Question: I used 'CArray' to do Static Text with 'SetWindowText(arr.GetDate())' and the result is something like this

The result when inputting 1 is the above image. The upper part uses 'CString' and the lower part uses 'CArray'. You can use 'CString', but I want to know why.
Thanks for answers
In the subclass.h file of CFormView, define the CArray m_arr variable and add wm_char as the keystroke event in the .cpp file
'''
Void CMyCalcView :: OnChar (UINT nChar, UINT nRepCnt, UINT nFlags)
{
M_arr.Add (nChar);
CFormView :: OnChar (nChar, nRepCnt, nFlags);
}
'''
Using wm_paint as a drawing event
'''
Void CMyCalcView :: OnPaint ()
{
CPaintDC dc (this);
M_staticText.SetWindowText (m_arr.GetData ()); // m_staticText is a resource
}
'''
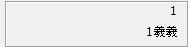
Answer: CArray must be of type TCHAR, and be aware that SetWindowText will not work without a terminating 0 character.
And you have to delimiter so SetWindowText takes all data behind your char.
Using CString would be the better solution.